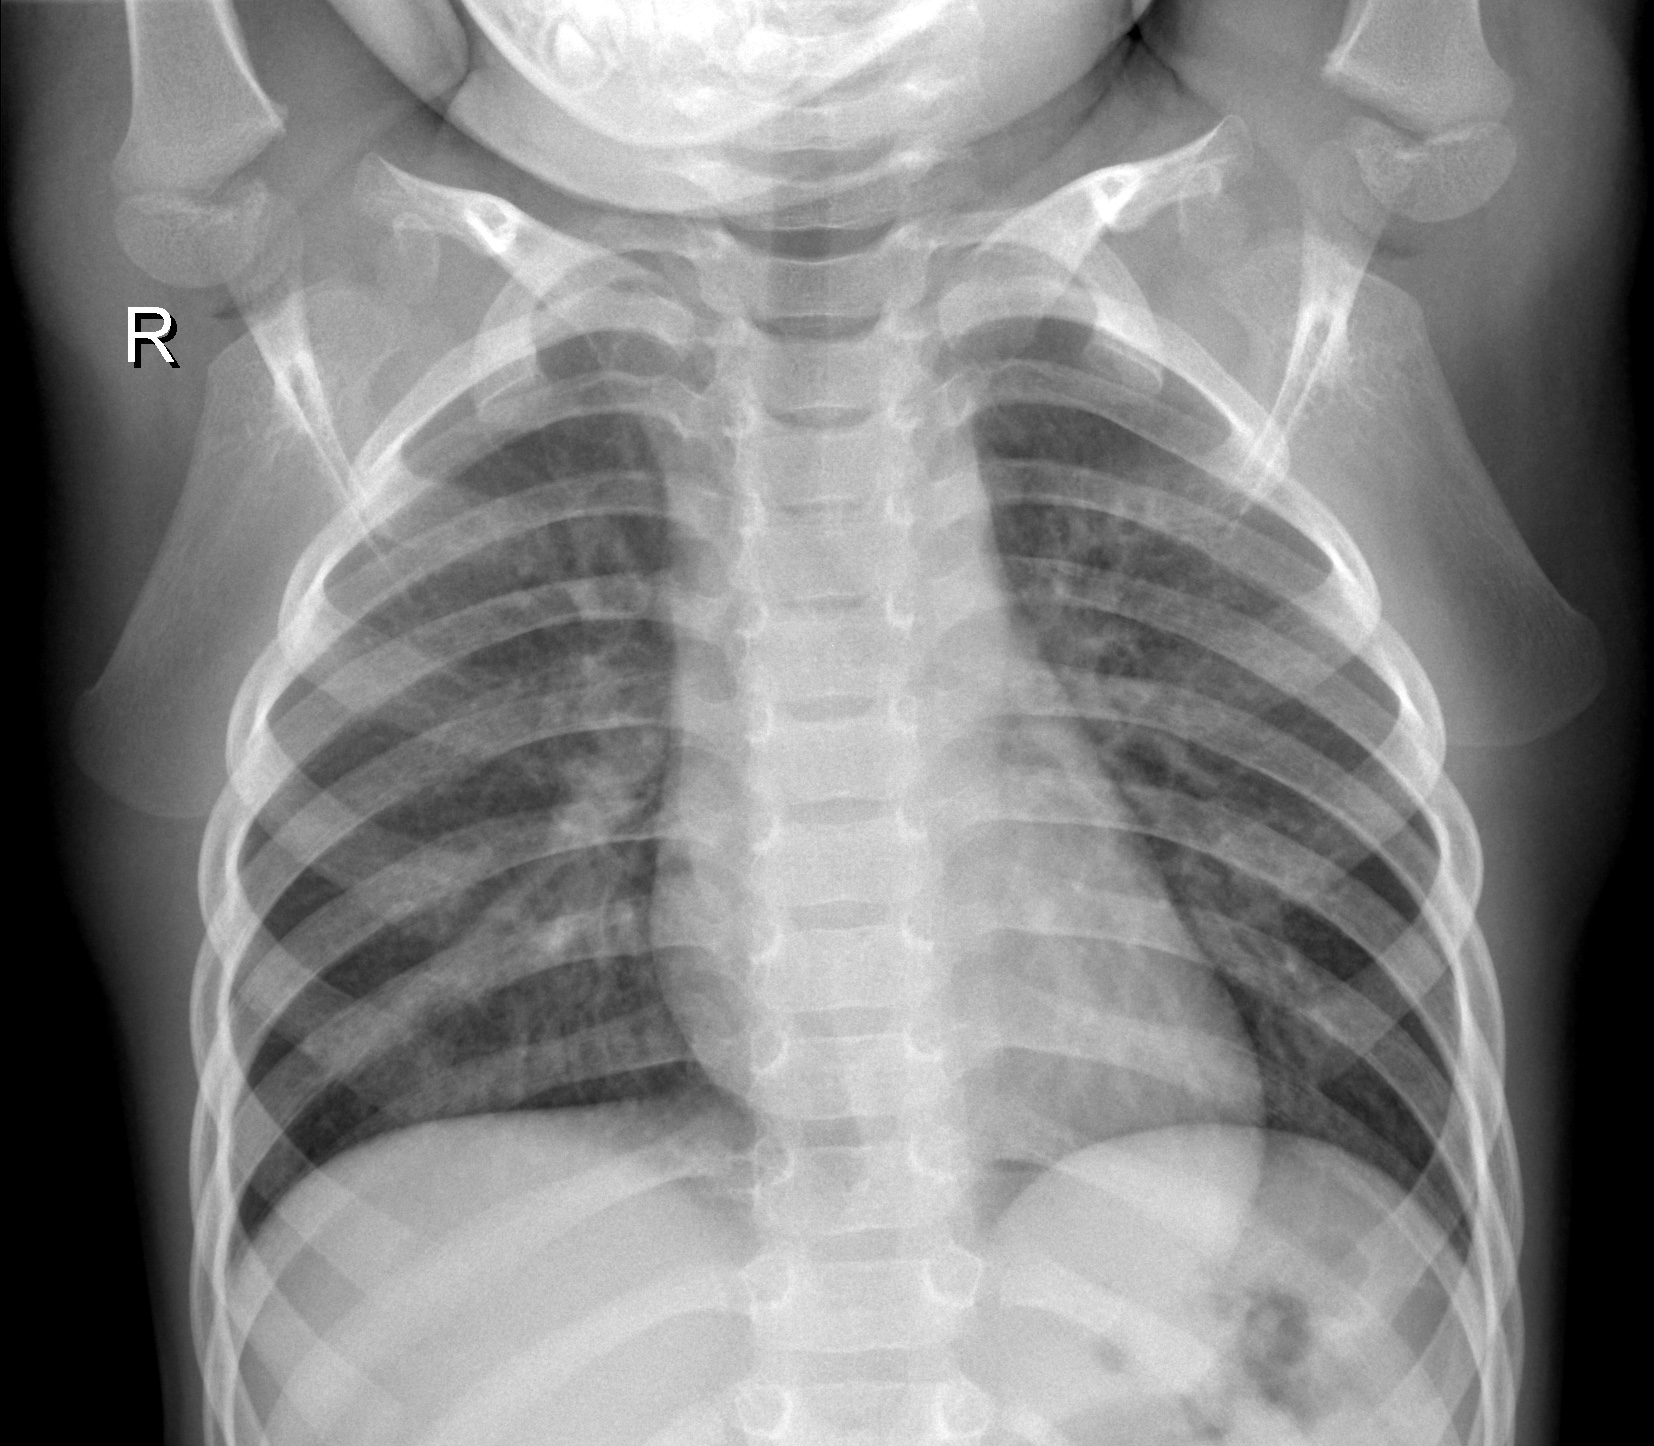
Diagnosis: NORMAL